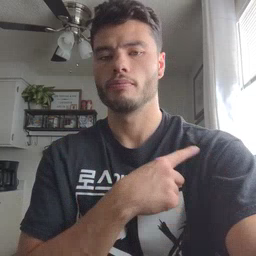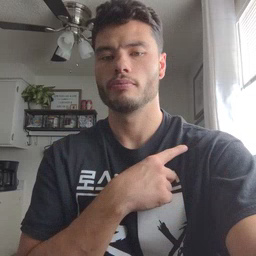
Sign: arm